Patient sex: M
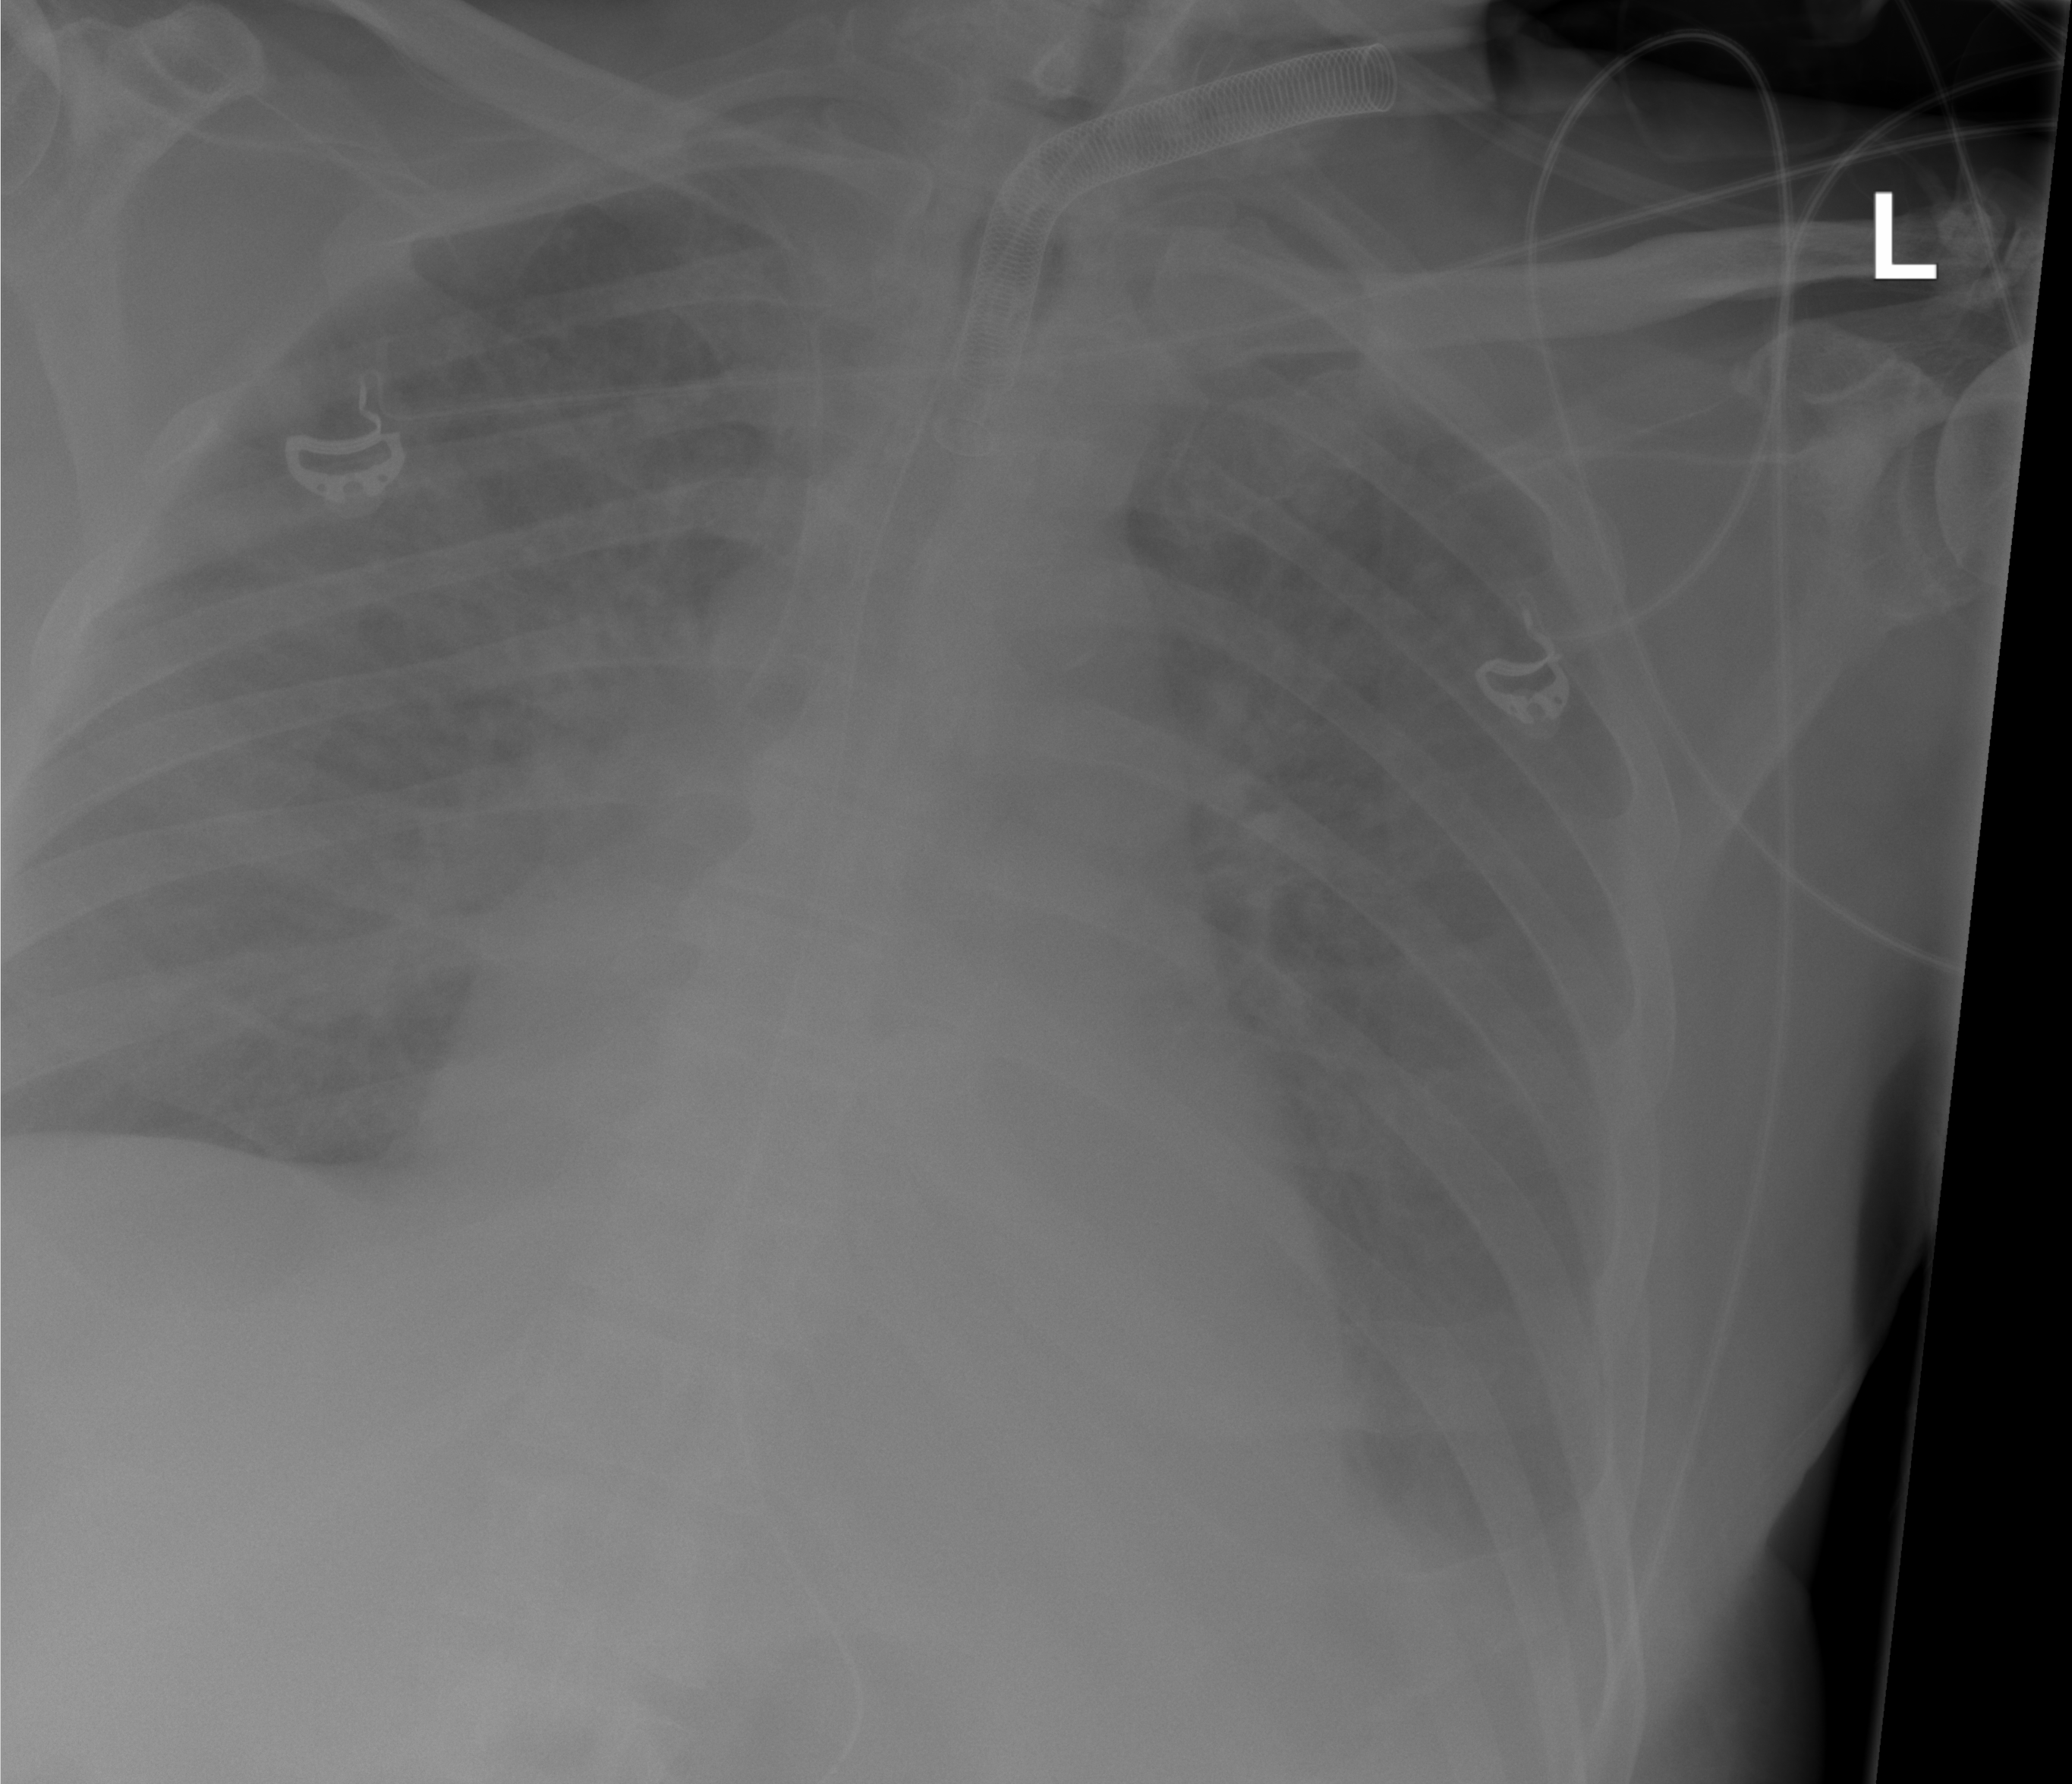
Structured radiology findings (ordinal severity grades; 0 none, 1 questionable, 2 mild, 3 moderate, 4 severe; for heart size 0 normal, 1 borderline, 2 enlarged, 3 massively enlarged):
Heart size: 2
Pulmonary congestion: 3
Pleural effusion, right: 3
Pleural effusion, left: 2
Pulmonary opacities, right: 2
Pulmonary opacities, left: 2
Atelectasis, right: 2
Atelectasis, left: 2